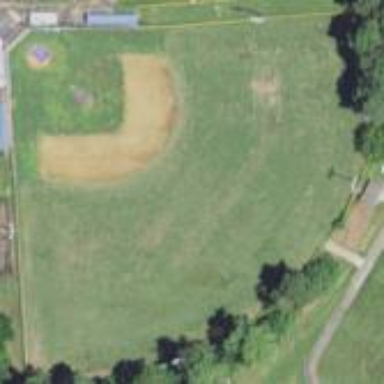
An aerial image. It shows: Baseball pitch for leisure land.